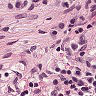
Metastatic tissue present: no